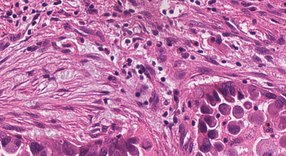
Tumor epithelial tissue: yes
Tumor-associated stroma tissue: yes
Normal tissue: no